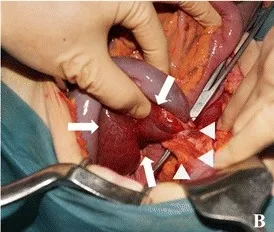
B; About 20 cm of the jejunum from the ligament of Treitz (white arrows) was strangulated behind the lifting jejunal pedicle (white arrowheads) of the jejunal interposition formed during laparoscopic-assisted proximal gastrectomy.
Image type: medical_photograph (other_medical_photograph)